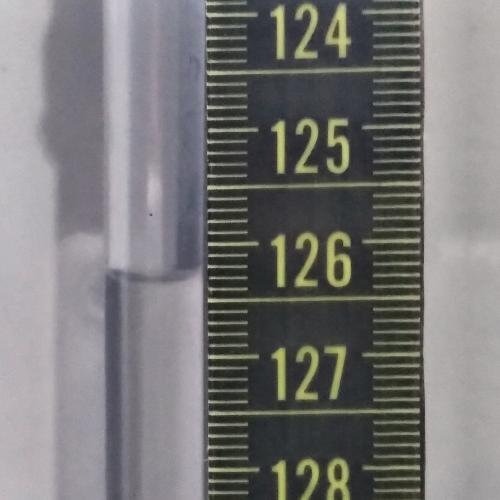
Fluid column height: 126.3 cm